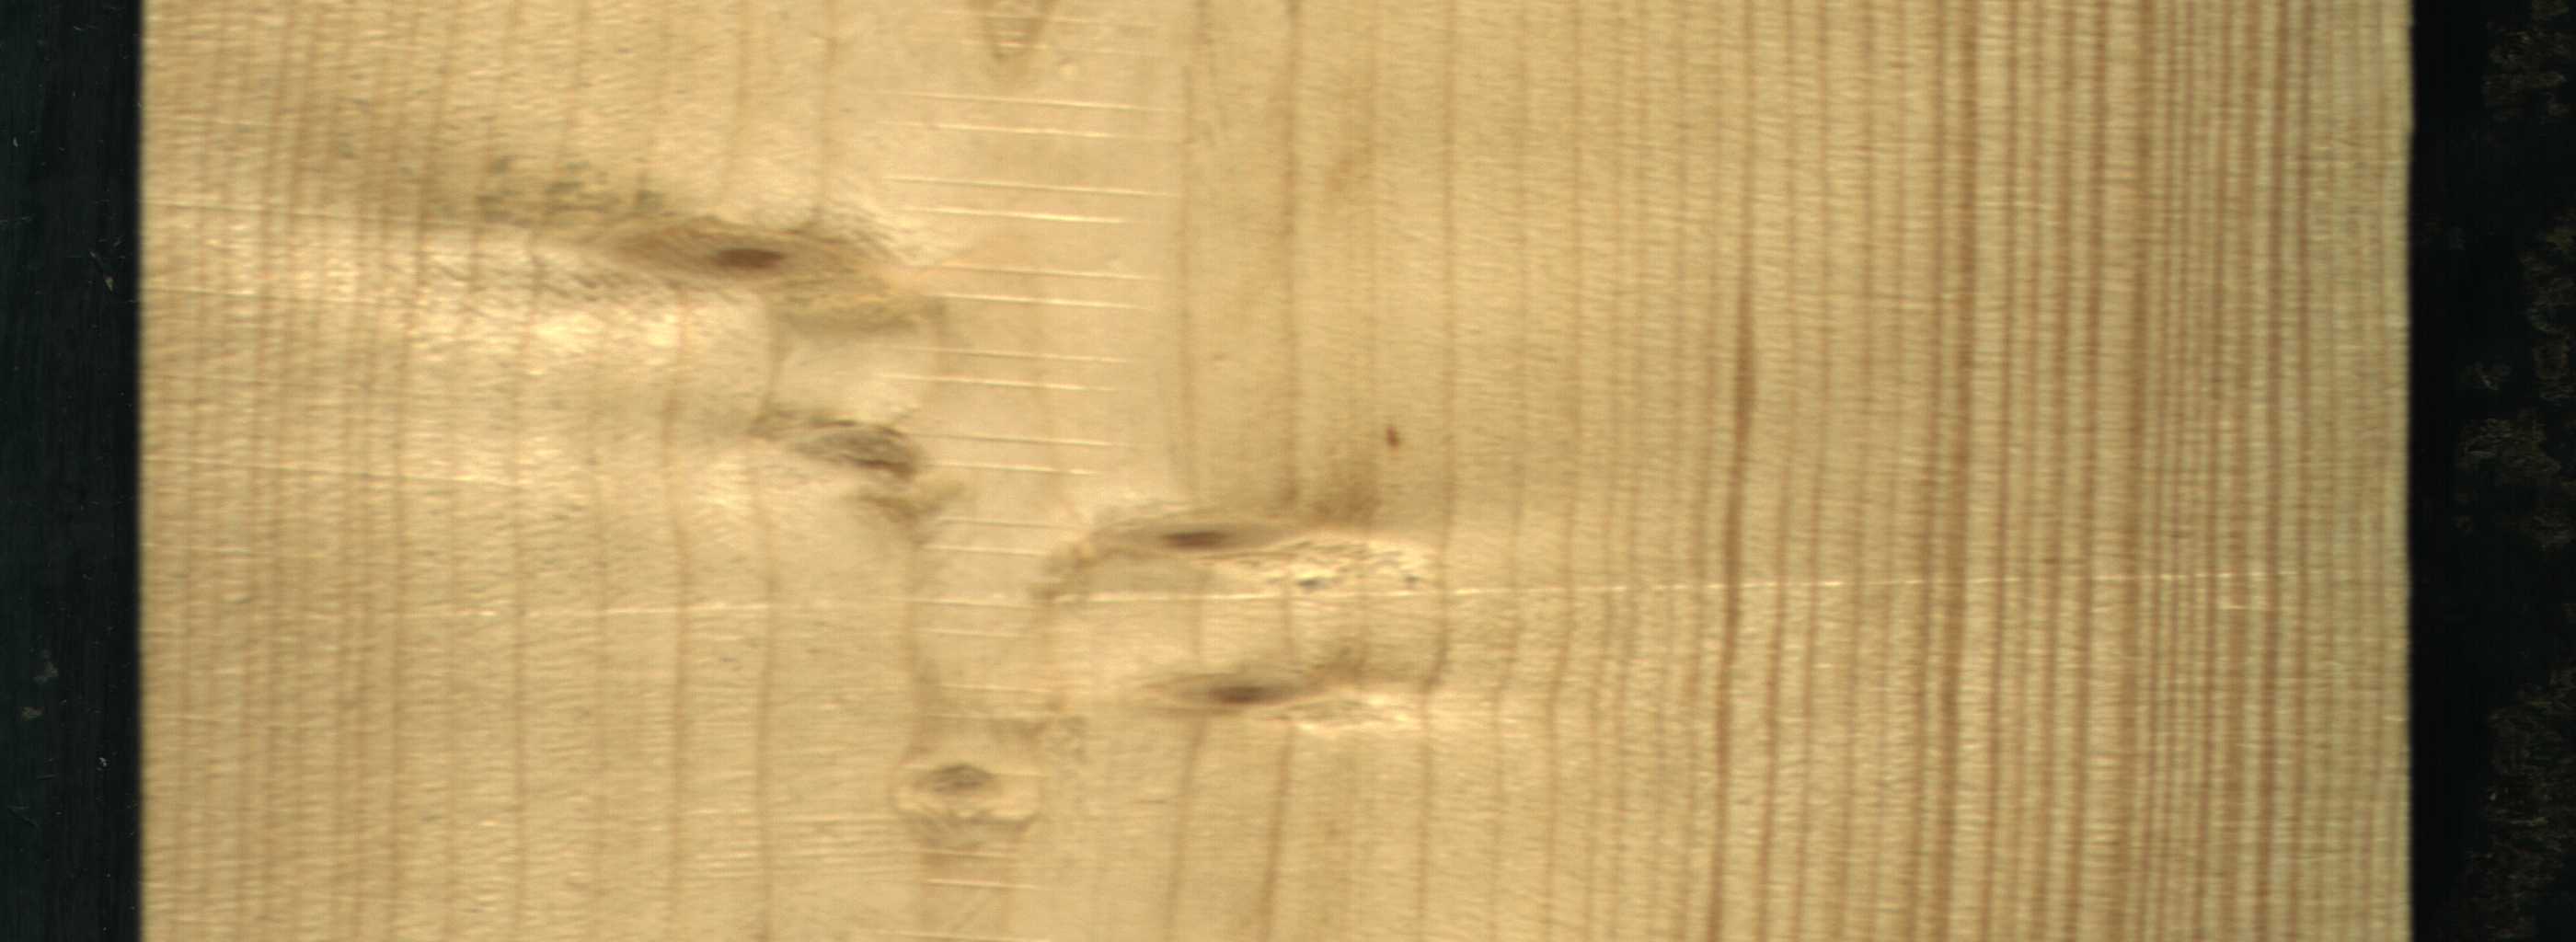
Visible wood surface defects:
Live_Knot
Live_Knot
Live_Knot
Live_Knot